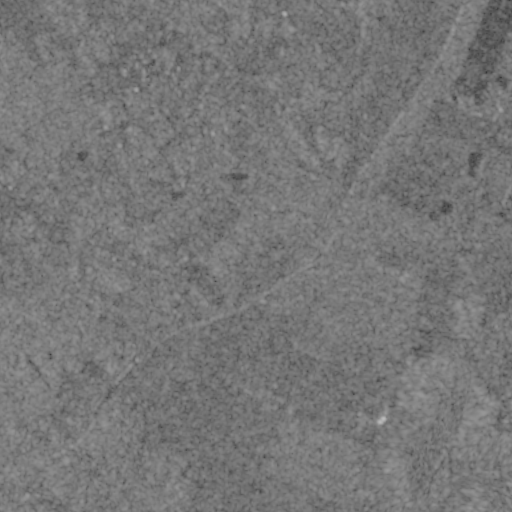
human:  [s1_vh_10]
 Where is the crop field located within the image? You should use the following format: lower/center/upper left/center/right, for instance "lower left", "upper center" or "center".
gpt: The crop field is located in the lower left of the image.
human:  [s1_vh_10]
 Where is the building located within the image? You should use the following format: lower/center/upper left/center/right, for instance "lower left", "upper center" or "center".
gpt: The building is located in the lower left of the image.
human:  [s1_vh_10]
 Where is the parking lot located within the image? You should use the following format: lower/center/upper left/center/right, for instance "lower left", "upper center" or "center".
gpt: There is no parking lot in the image.

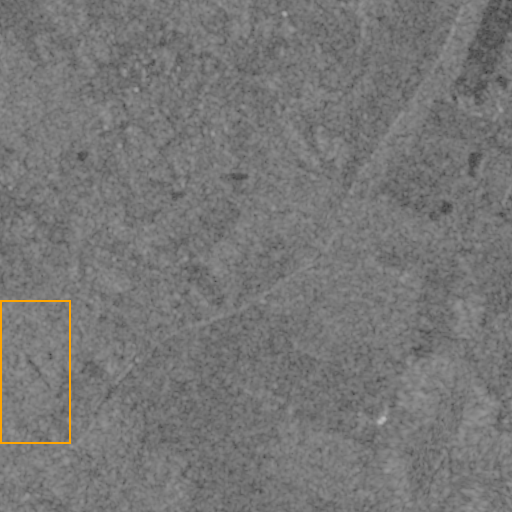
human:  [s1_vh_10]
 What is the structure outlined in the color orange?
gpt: The structure outlined in orange is a crop field.
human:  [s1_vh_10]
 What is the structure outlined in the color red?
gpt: There is no red outline.